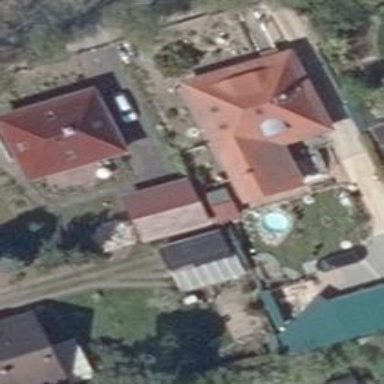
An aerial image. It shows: Detached building with hipped roof.